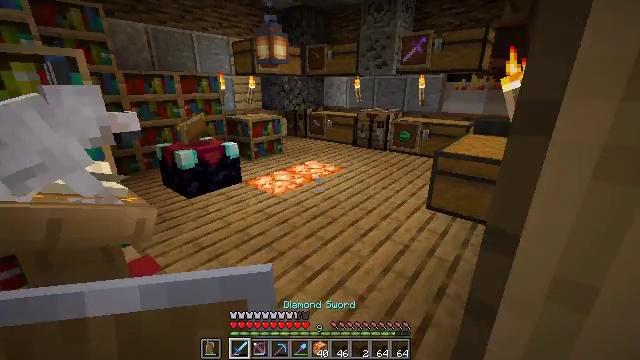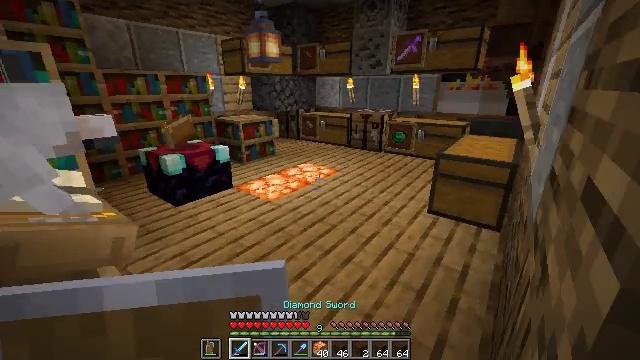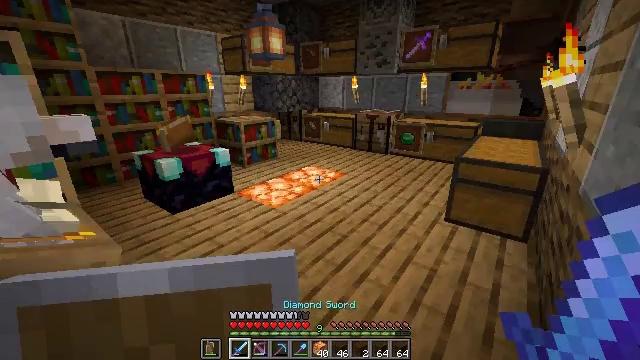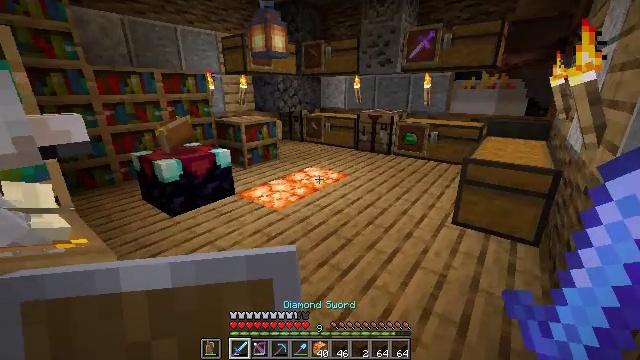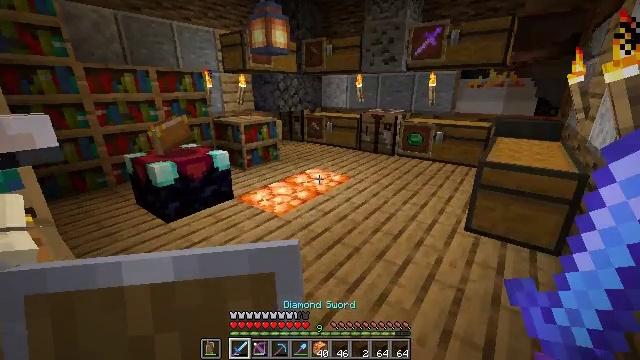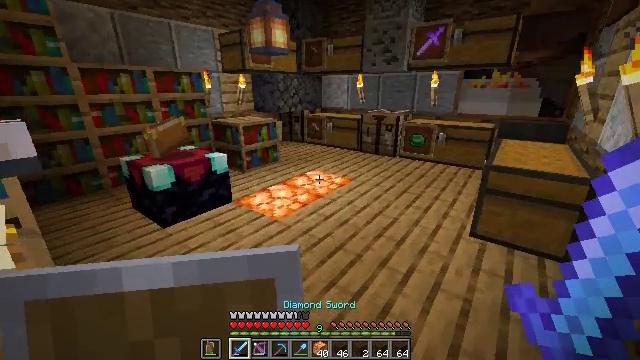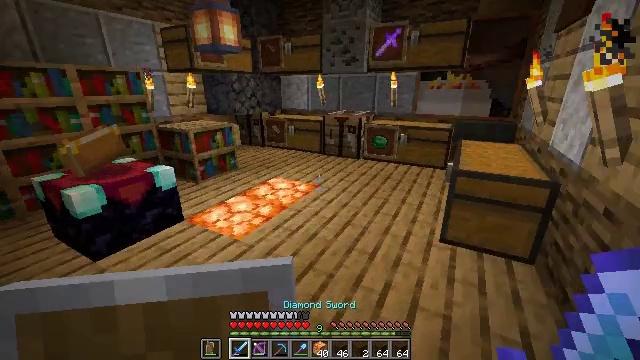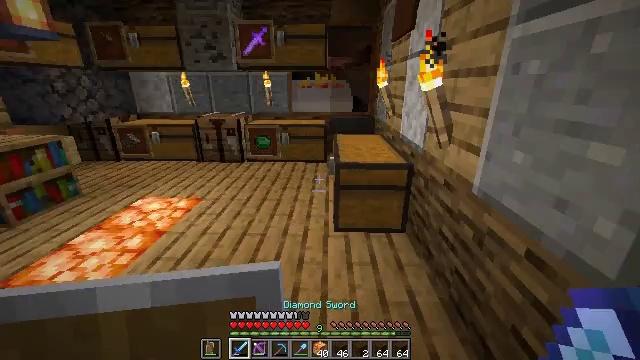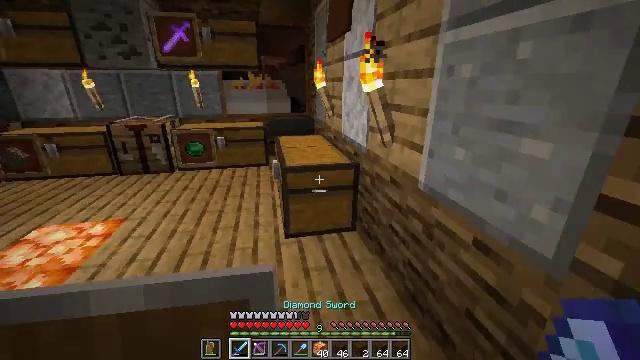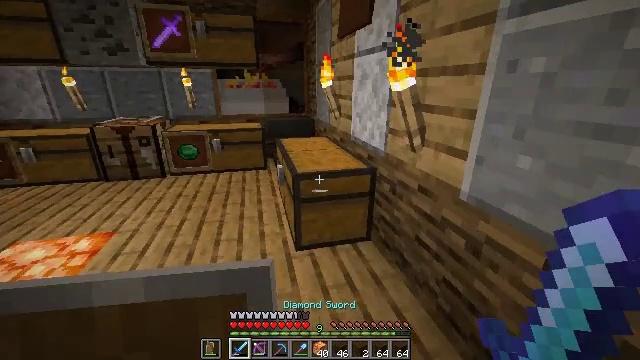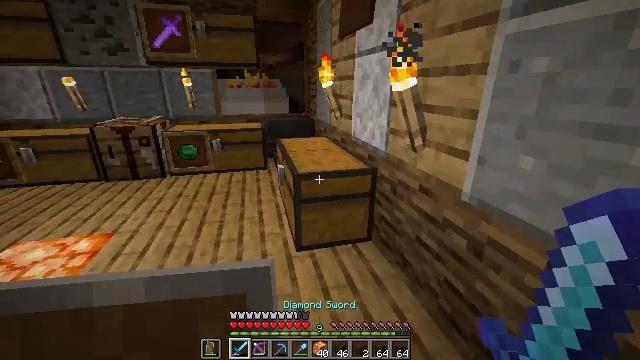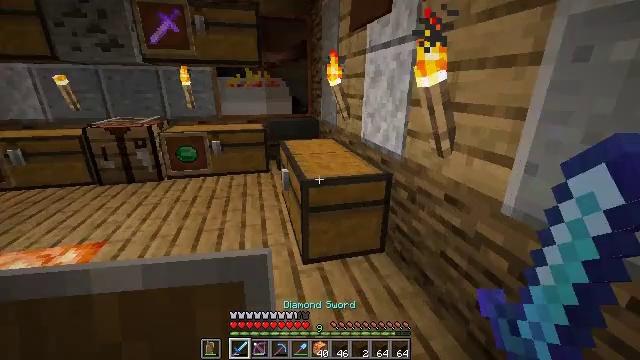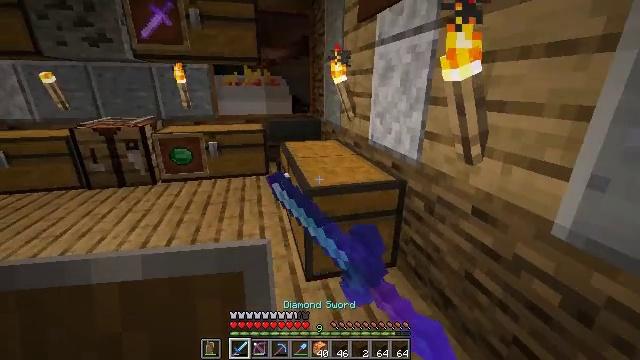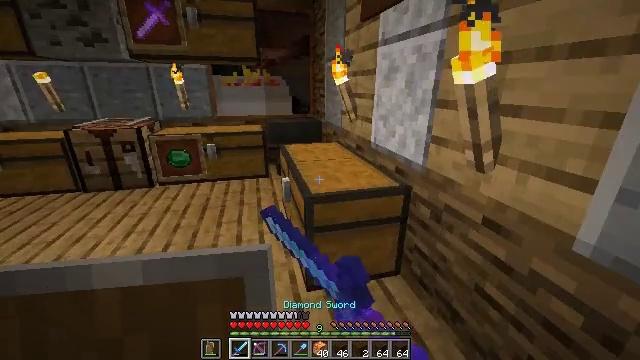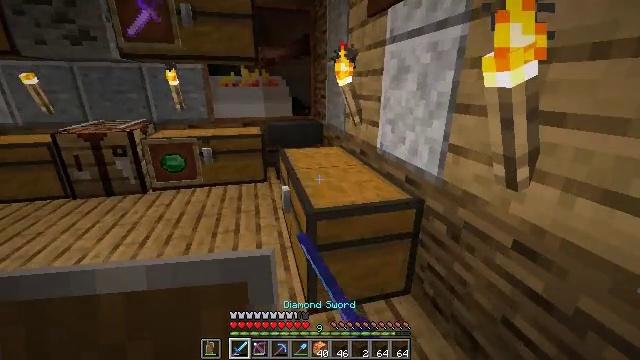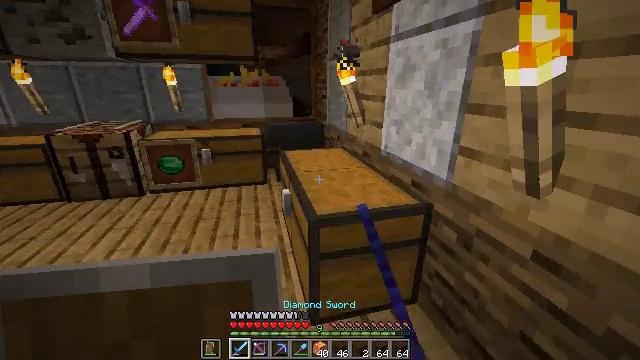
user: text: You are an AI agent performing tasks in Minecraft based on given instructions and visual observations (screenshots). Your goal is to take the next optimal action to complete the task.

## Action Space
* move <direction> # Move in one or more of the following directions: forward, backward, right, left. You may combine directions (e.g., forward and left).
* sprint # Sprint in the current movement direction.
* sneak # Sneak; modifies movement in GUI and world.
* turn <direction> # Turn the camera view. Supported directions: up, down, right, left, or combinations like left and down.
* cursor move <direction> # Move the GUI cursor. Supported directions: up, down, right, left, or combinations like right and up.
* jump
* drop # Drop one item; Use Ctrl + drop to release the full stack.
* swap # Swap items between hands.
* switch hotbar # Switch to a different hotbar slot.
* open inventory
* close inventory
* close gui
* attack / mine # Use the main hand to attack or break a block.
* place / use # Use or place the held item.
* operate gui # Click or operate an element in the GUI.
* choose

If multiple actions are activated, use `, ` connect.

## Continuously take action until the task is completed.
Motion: motion action
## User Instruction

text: Attack the oak planks to recycle it.
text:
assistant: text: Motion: move forward, turn right
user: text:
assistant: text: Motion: move forward
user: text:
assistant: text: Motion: move forward
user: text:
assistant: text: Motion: move forward
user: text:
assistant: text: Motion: move forward
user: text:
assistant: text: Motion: move forward, turn right
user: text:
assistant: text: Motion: move forward and move left, turn right
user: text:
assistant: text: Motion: move forward and move left, turn right
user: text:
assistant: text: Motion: move forward and move left, turn right
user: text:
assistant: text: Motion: move forward
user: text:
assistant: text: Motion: move forward, use / place
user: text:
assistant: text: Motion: move forward, use / place
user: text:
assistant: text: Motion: move forward, use / place
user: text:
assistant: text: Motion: no_op
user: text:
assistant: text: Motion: no_op
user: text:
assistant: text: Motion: no_op
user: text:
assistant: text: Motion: no_op
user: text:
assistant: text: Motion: no_op
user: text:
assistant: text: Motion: cursor move right
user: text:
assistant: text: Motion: cursor move right
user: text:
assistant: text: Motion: no_op
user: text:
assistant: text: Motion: cursor move up
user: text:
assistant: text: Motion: no_op
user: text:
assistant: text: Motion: no_op
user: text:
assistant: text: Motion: no_op
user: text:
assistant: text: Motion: no_op
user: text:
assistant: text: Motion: operate gui
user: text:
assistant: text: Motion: operate gui
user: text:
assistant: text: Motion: operate gui
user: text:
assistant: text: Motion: cursor move left and down